一年级 · 组合几何学
的画“o”，少的画“ $\Delta$ ”。 (4 分)

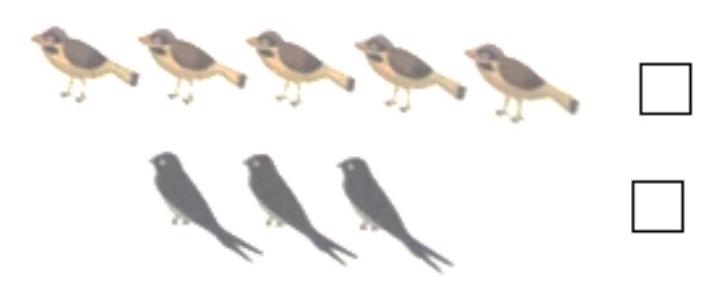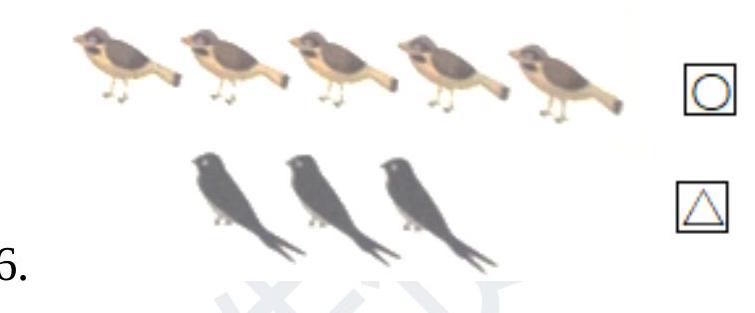
答案:
解析: